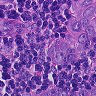
Metastatic tissue present: yes